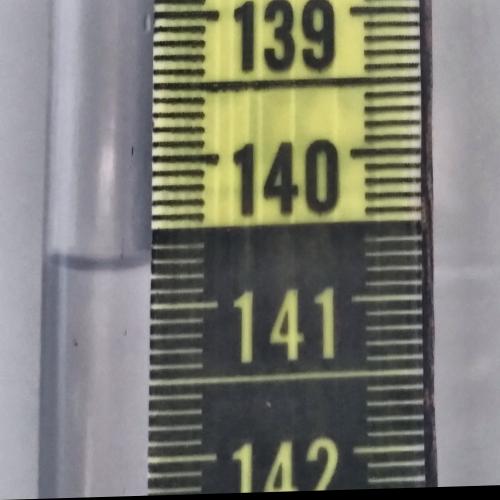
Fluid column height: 140.7 cm